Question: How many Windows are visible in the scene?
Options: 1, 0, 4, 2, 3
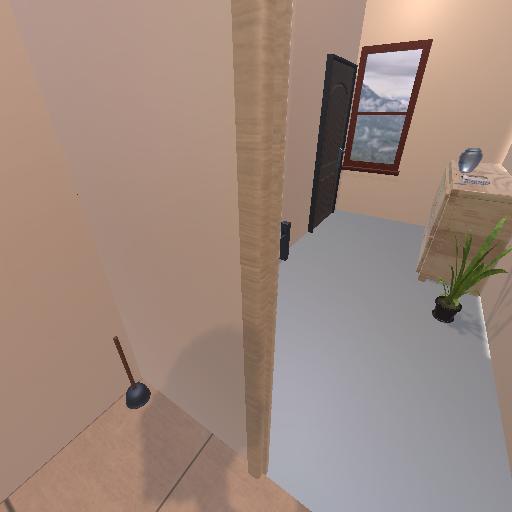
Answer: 1